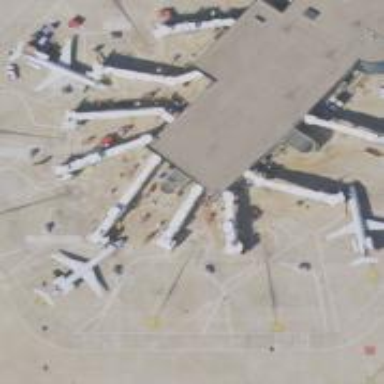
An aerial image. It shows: Airport gate.